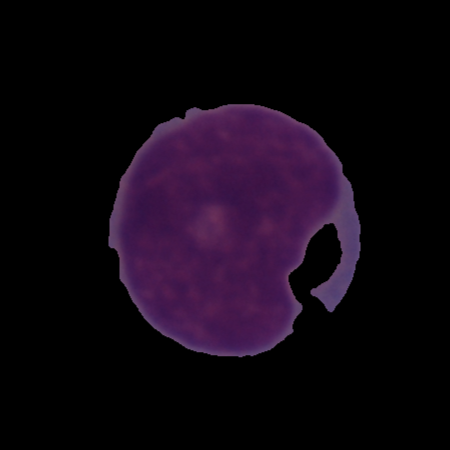
Label: cancer